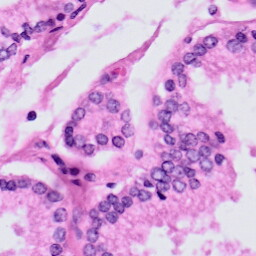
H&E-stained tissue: Prostate